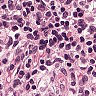
Metastatic tissue present: no